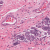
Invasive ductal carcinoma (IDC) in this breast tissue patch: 0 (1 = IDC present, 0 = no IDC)